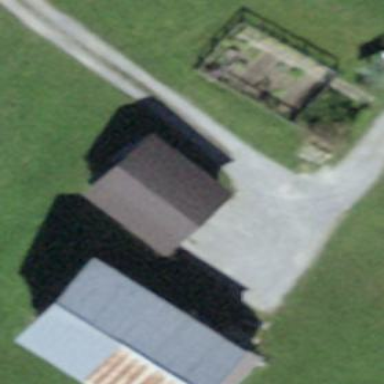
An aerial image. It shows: Garage building.